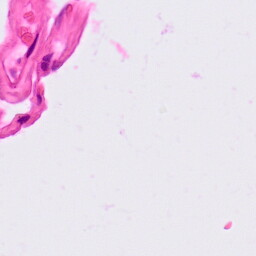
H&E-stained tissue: Lung